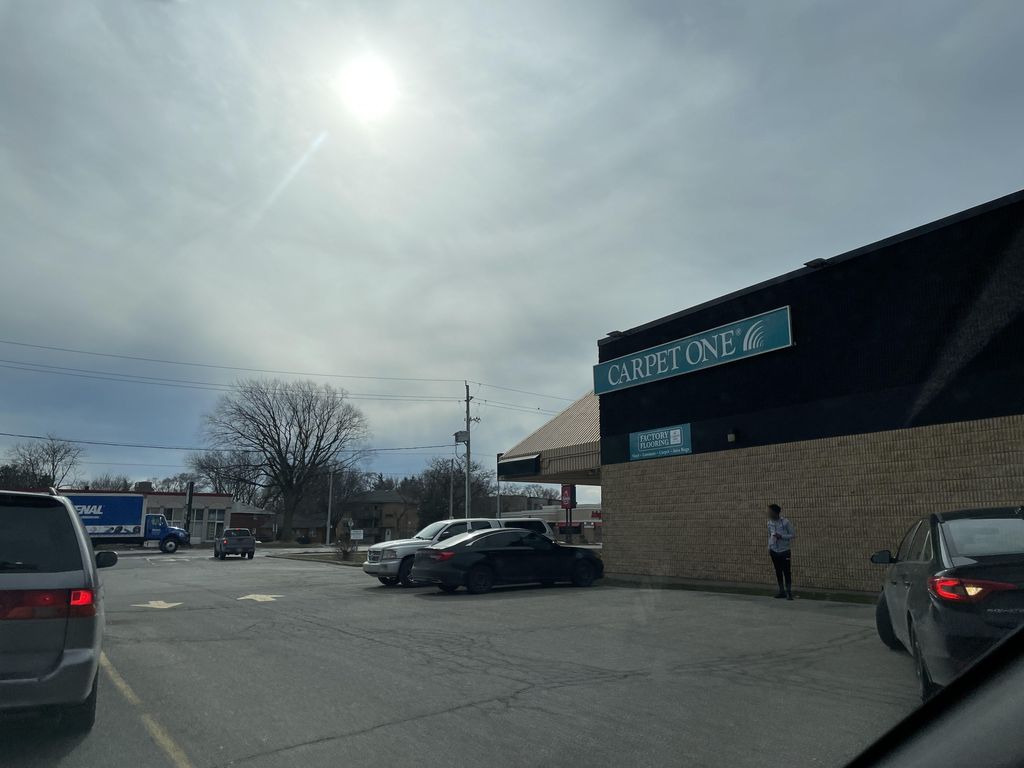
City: kitchener-waterloo